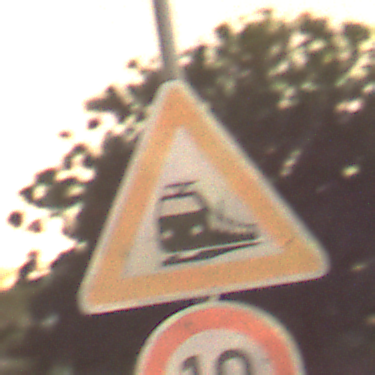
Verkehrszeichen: Bahnuebergang
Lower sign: Geschwindigkeit10
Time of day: Night
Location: Outdoor (Suburban)
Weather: Clear
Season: NotSpecified
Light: Artificial